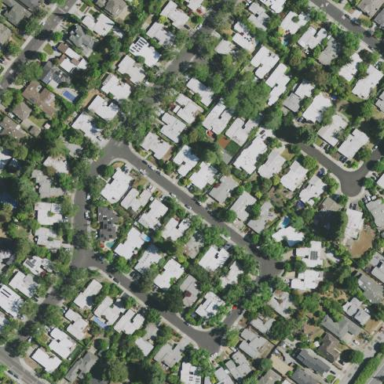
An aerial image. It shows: Charming neighbourhood.